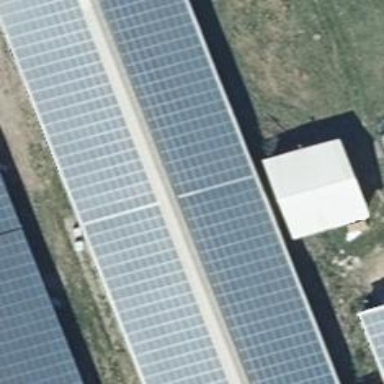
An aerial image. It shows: Solar photovoltaic panel generator producing electricity as small installation.